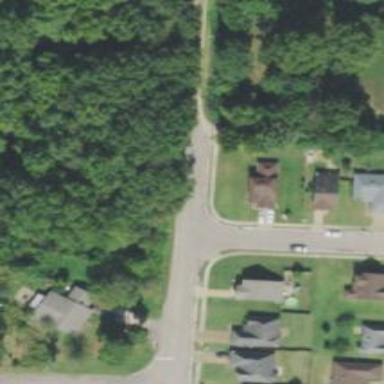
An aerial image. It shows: Residential road.